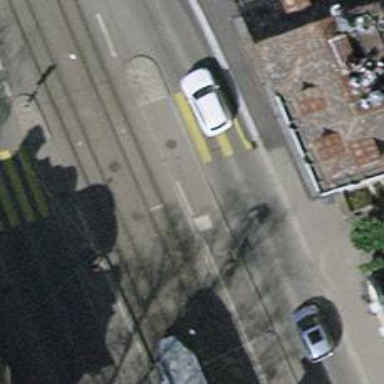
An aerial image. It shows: Tram stop with stop position for public transport.